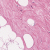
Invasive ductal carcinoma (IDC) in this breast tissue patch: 0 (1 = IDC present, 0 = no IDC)